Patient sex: F
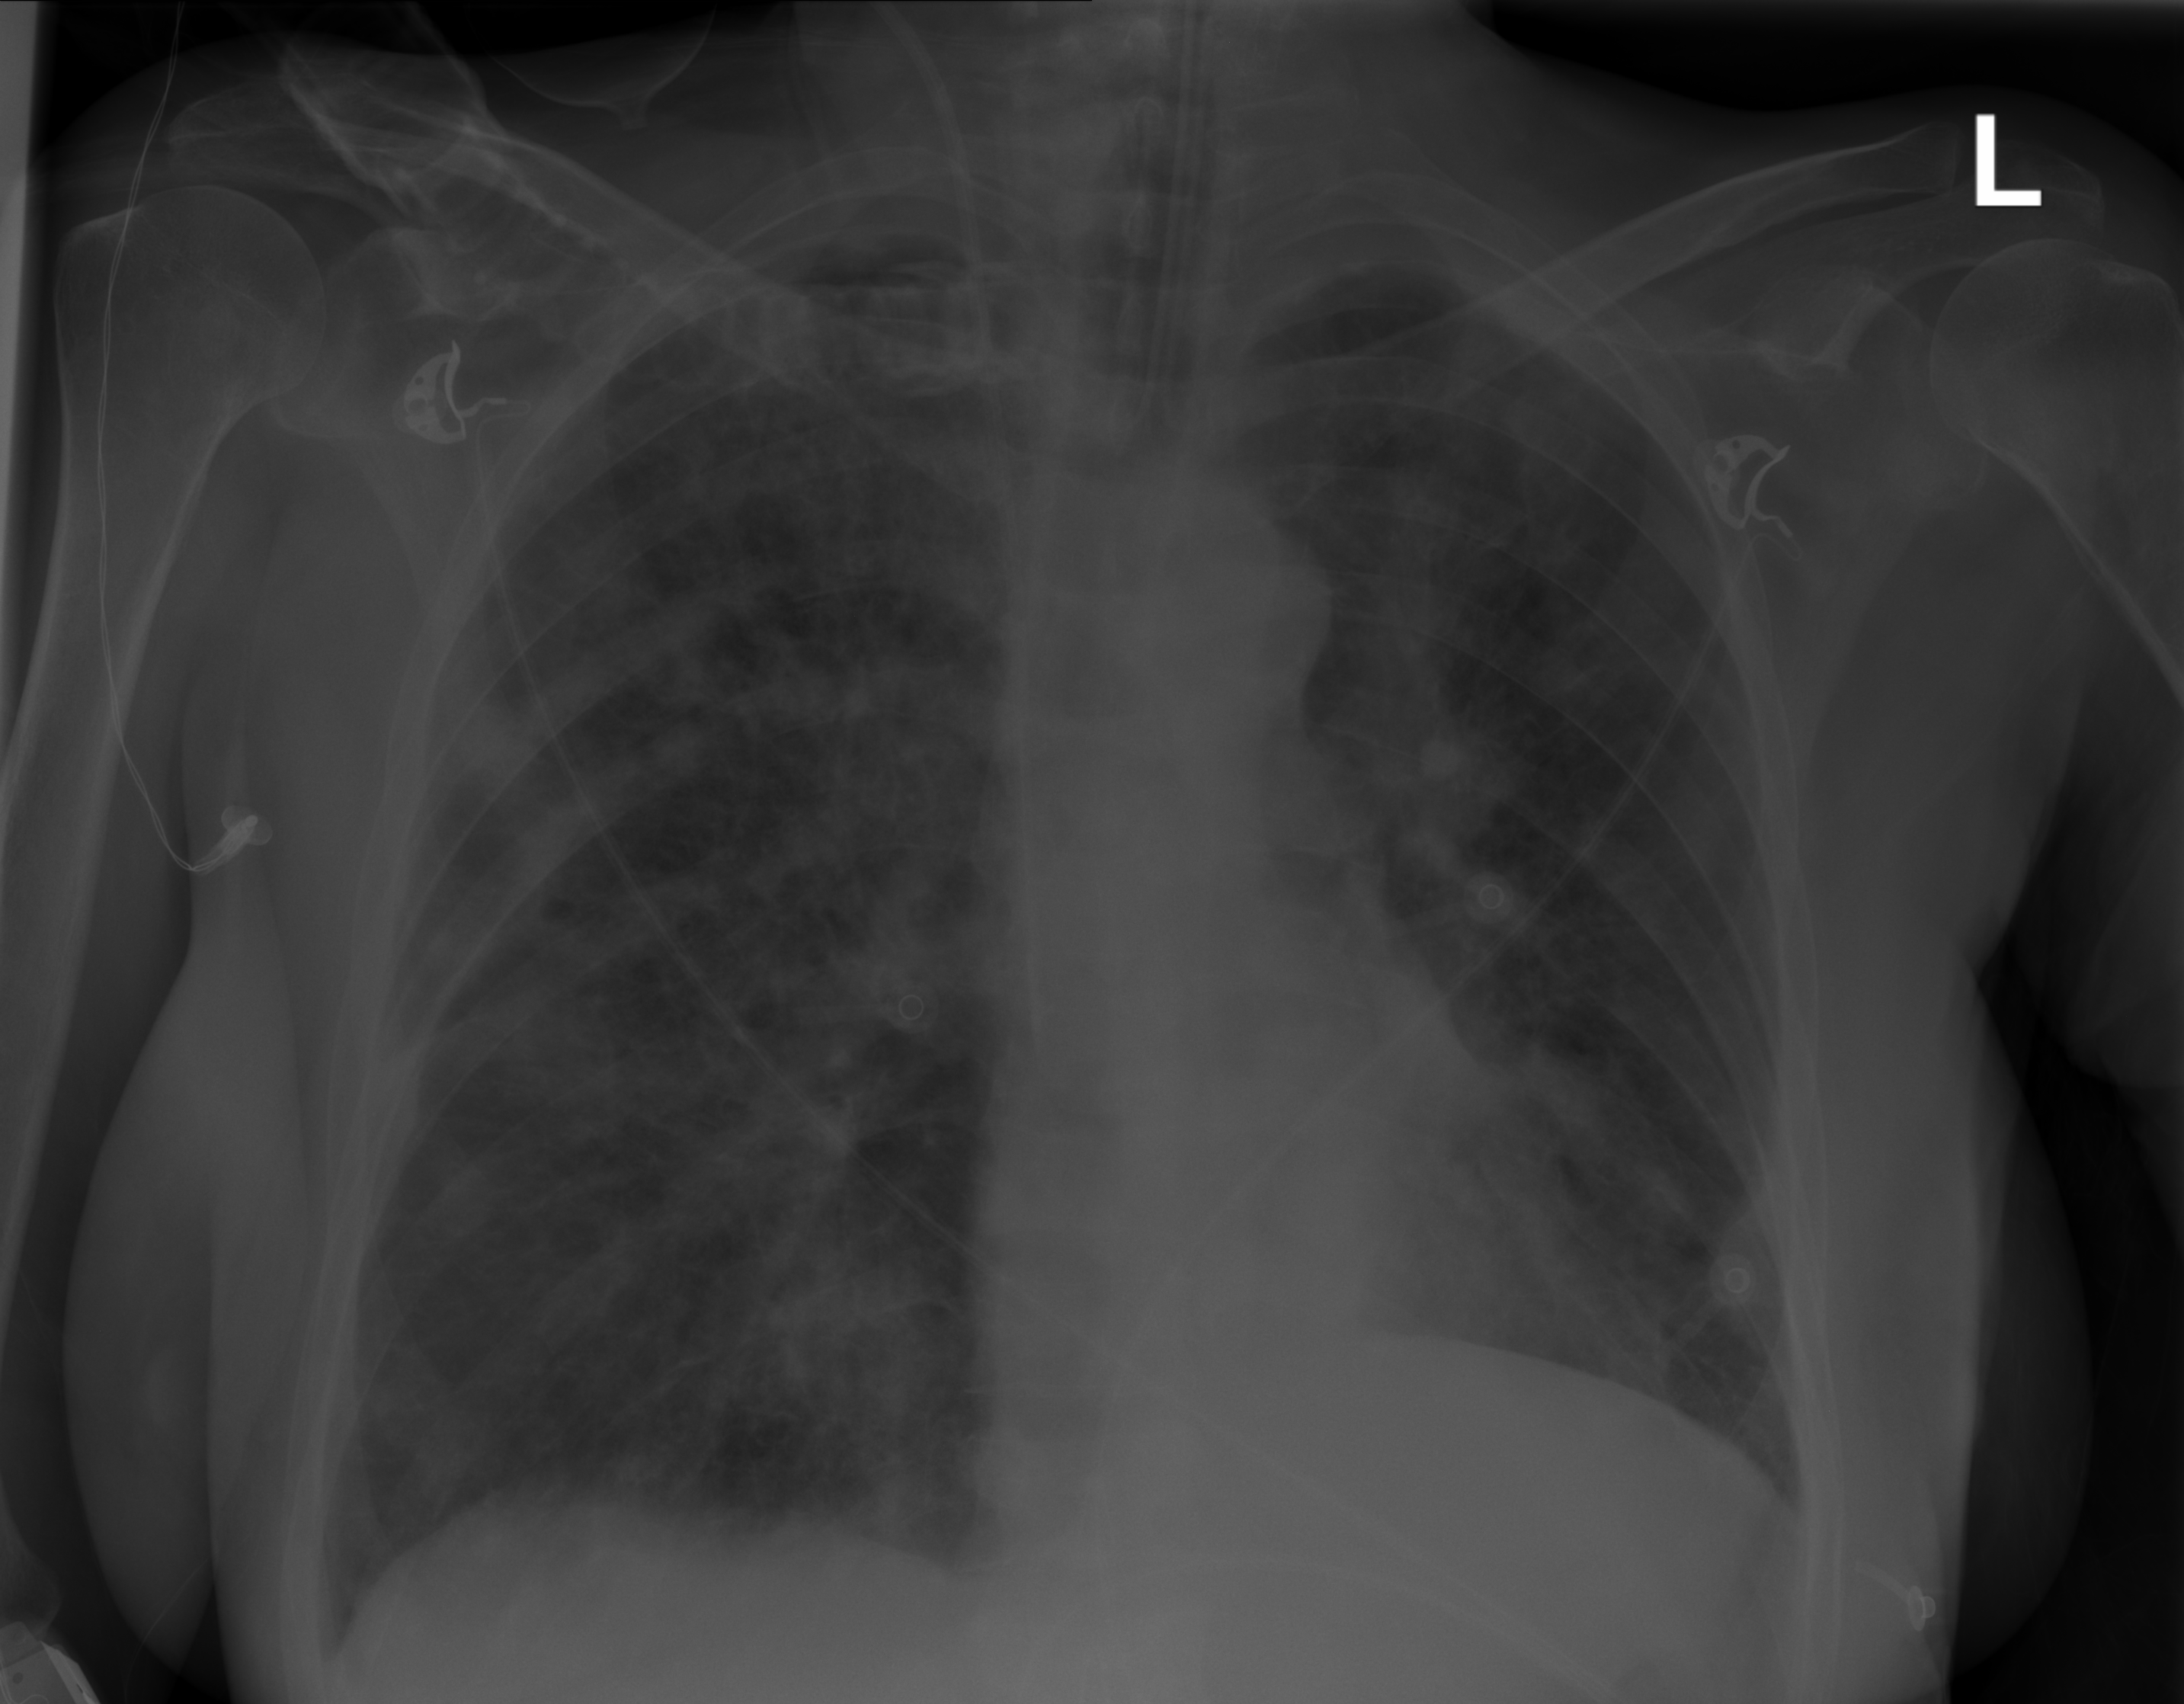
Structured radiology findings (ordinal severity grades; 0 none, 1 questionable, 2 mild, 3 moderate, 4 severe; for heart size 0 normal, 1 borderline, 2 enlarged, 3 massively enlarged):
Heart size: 0
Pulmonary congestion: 0
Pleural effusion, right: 2
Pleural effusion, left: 0
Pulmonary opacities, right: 3
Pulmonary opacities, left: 3
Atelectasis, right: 2
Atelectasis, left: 2